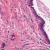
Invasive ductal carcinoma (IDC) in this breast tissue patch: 0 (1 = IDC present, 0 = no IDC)